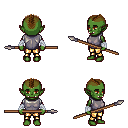
a pixel art fantasy rpg character, female body template, orc, green skin, steel chest armor, gold greaves, brown short mohawk hairstyle, white cloth bandages, spear, four views (front, back, left, right), 2x2 character sprite sheet, small pixel art, hard edges, no anti-aliasing